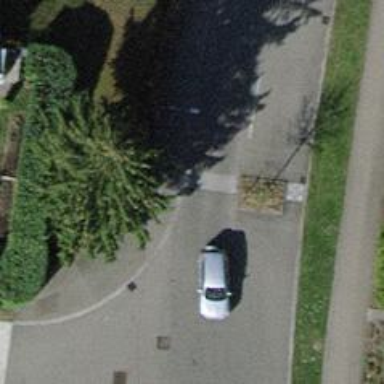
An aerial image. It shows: Bump for traffic calming.